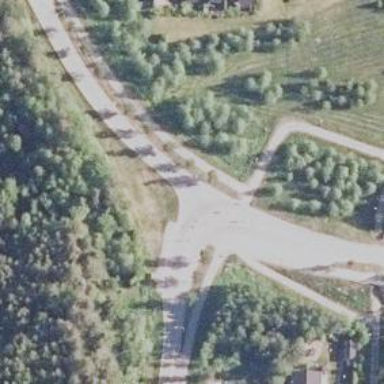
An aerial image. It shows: Uncontrolled crossing on the road.